Question: I am building a GUI with wxPython and attempting to stay true to the MVC by keeping my view in the dark from my model. I am using the pubsub library to send messages from the model which the controller will subscribe to and then update the view as necessary.
I do have a complication however. My model has a list of instances of the same object, and each object will need to send its own health and status status update message. Each object has its own panel in the view as shown below.

My controller has a list of the objects:
'''
kierkegaard = PhilosophersWithMetaData("Soren Kierkegaard", "thumbnails/kierkegaard.jpg", forks[0], forks[4])
lewis = PhilosophersWithMetaData("C.S. Lewis", "thumbnails/lewis.jpg", forks[1], forks[0])
dostoevsky = PhilosophersWithMetaData("Fyodor Dostoevsky", "thumbnails/dostoevsky.jpg", forks[2], forks[1])
descartes = PhilosophersWithMetaData("Rene Descartes", "thumbnails/descartes.jpg", forks[3], forks[2])
kant = PhilosophersWithMetaData("Immanuel Kant", "thumbnails/kant.jpg", forks[4], forks[3])
philosopher_list = [kierkegaard, lewis, dostoevsky, descartes, kant]
'''
And each Philosopher in the model has:
'''
def changeState(self, new_state):
self.state = new_state
pub.sendMessage("STATE_CHANGED", self.state)
'''
My question is, how do I know which object sent the message so I can update the correct panel? I will need a index or object to reference so I can pass the update onto the view. Is there a "MVC approved" way to do this?
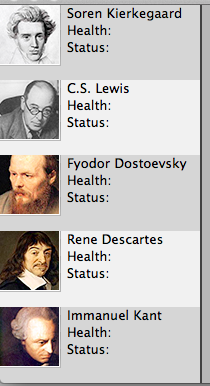
Answer: you can put extra arguments on the
'Publisher.sendMessage("someMessage",["some_argument",1])'
In this case you would do
'''
Publisher.sendMessage("someMessage",self)
...
Publisher.subscribe(self.MyPubsubListenerForSomeMessage,"someMessage")
...
def MyPubsubListenterForSomeMessage(self,e):
print e.data
'''